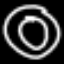
Label: donut